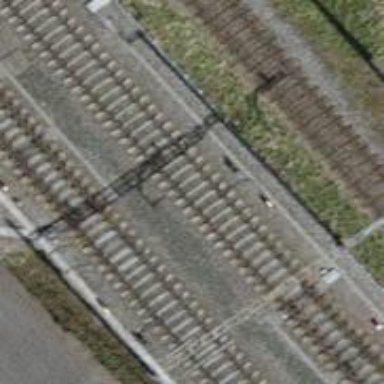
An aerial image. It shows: Railway switch.